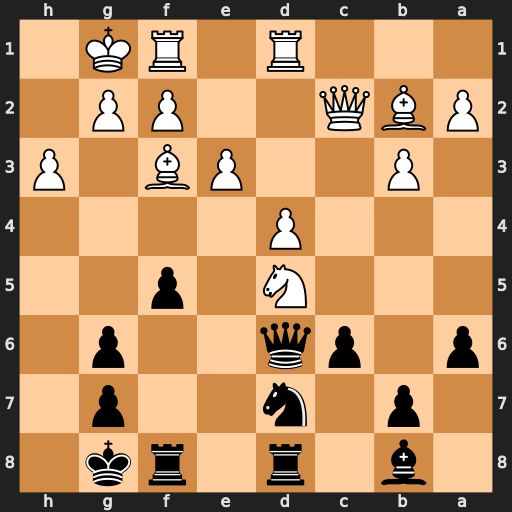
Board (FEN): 1b1r1rk1/1p1n2p1/p1pq2p1/3N1p2/3P4/1P2PB1P/PBQ2PP1/3R1RK1
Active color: b
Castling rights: -
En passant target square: -
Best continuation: Qh2#